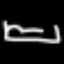
Label: bed